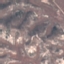
Land use / land cover class: HerbaceousVegetation